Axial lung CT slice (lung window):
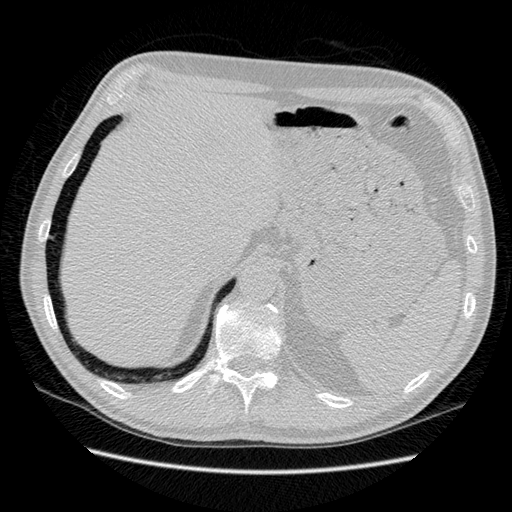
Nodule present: no